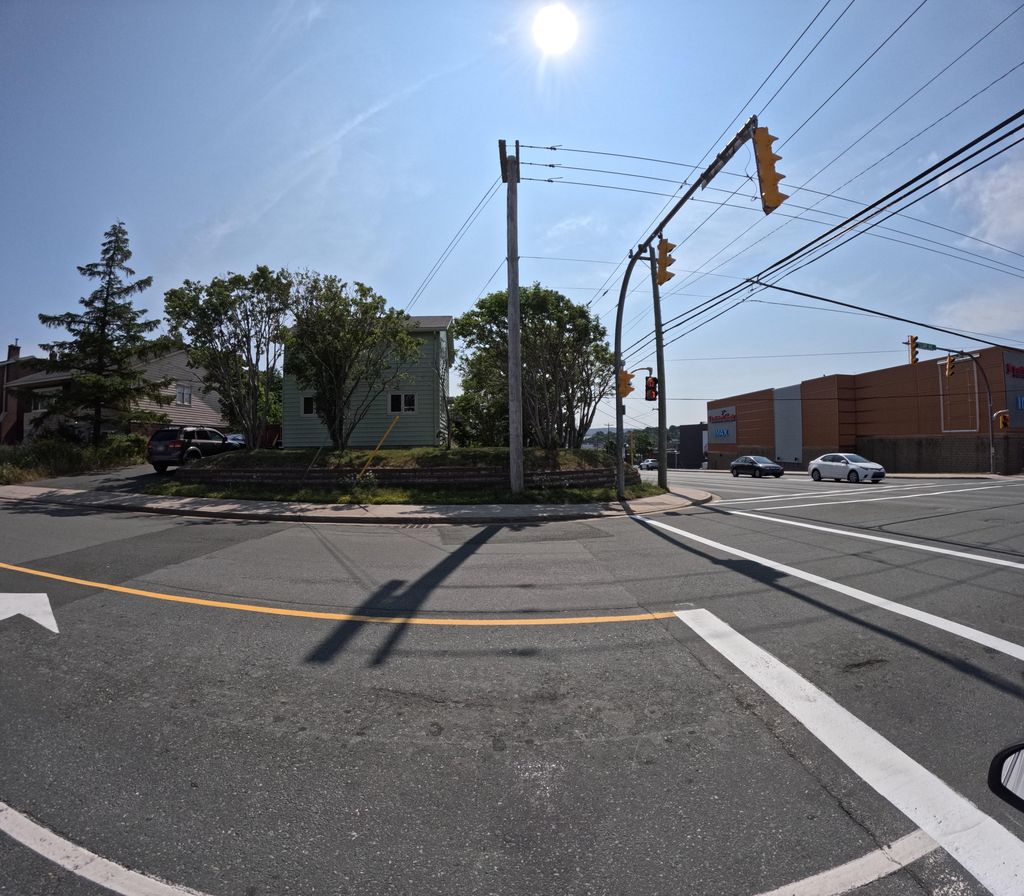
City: st_johns